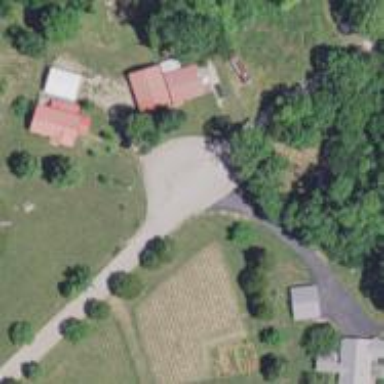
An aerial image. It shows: Driveway.